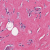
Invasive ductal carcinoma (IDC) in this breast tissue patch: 0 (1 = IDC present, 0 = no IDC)